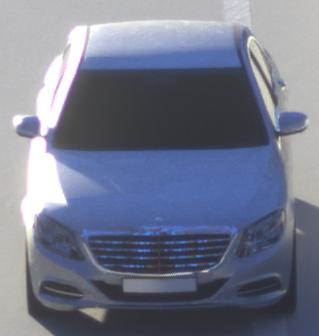
Make: Mercedes-Benz
Model: S 400 HYBRID
Detailed model: S-Class (222) Limousine
Model produced from: 2013/05
Model produced until: 2015/04
Doors: 4
Color: white
Road condition: dry road
Daytime: sunrise or sunset
Contrast: high contrast